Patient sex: M
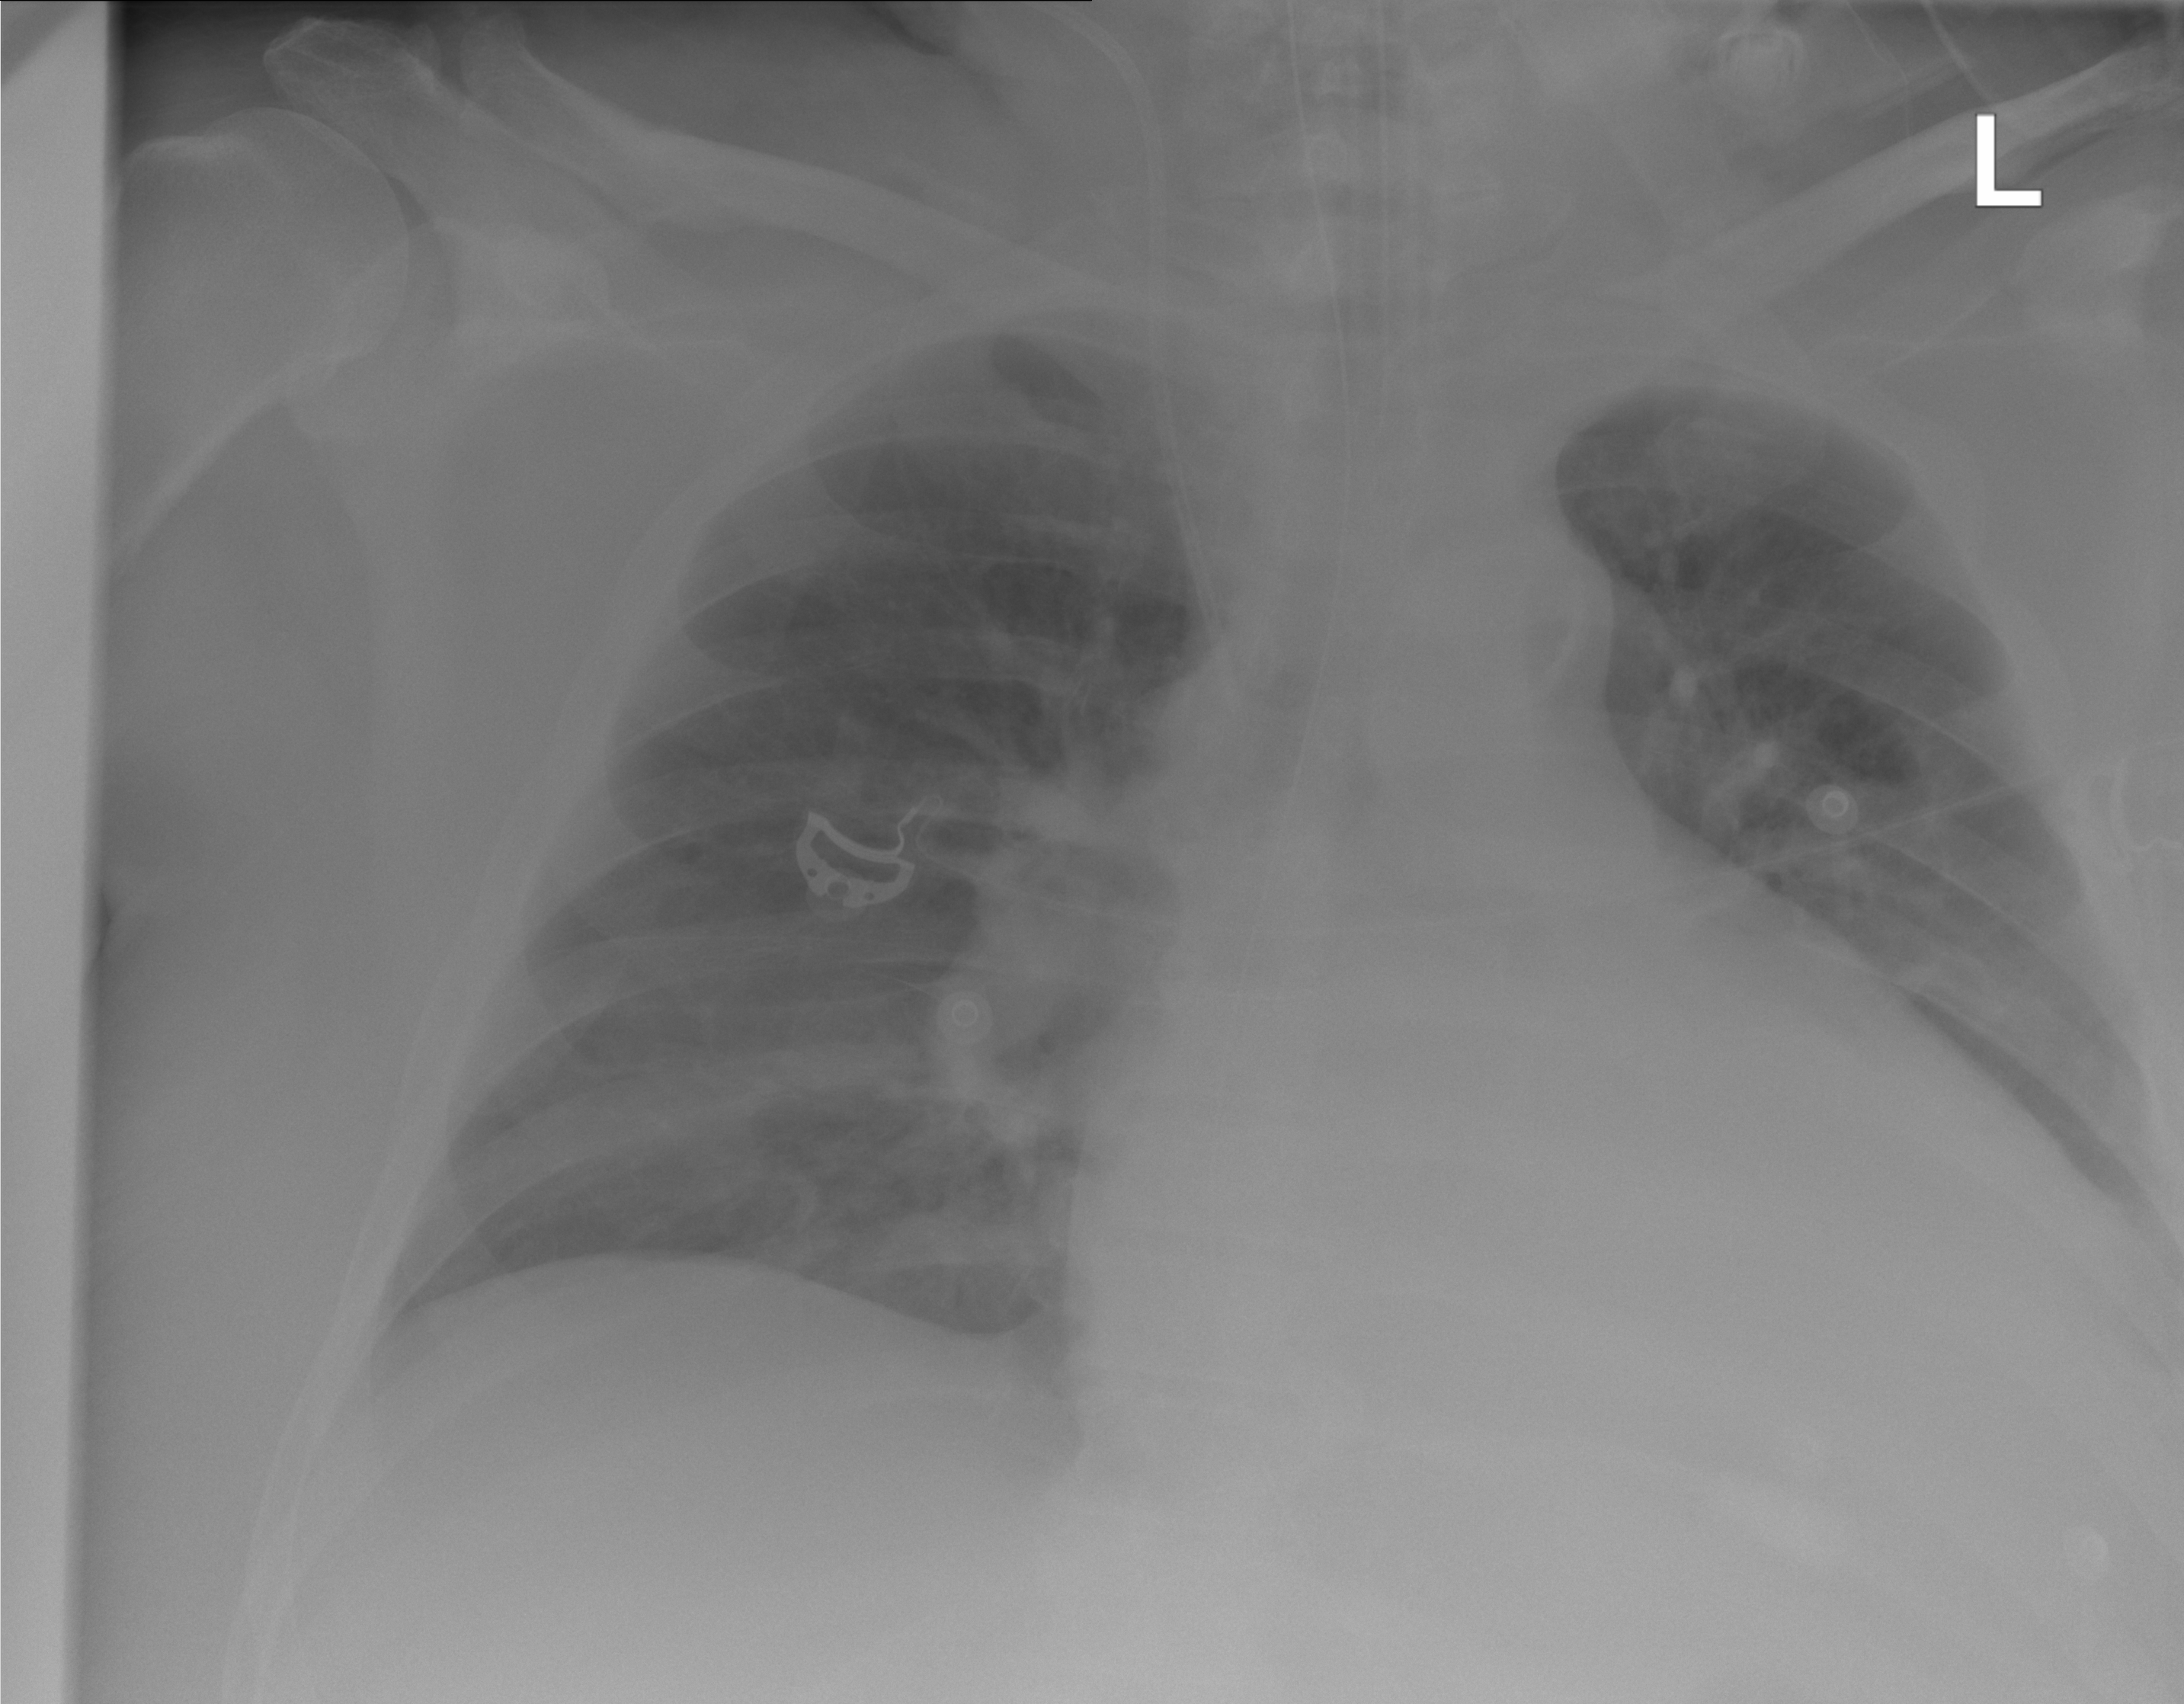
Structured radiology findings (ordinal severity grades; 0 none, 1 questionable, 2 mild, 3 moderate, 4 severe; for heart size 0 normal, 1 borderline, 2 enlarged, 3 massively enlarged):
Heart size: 3
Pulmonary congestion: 2
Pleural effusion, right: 1
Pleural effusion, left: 2
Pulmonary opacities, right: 0
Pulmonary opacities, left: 0
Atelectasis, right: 0
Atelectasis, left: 0